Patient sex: M
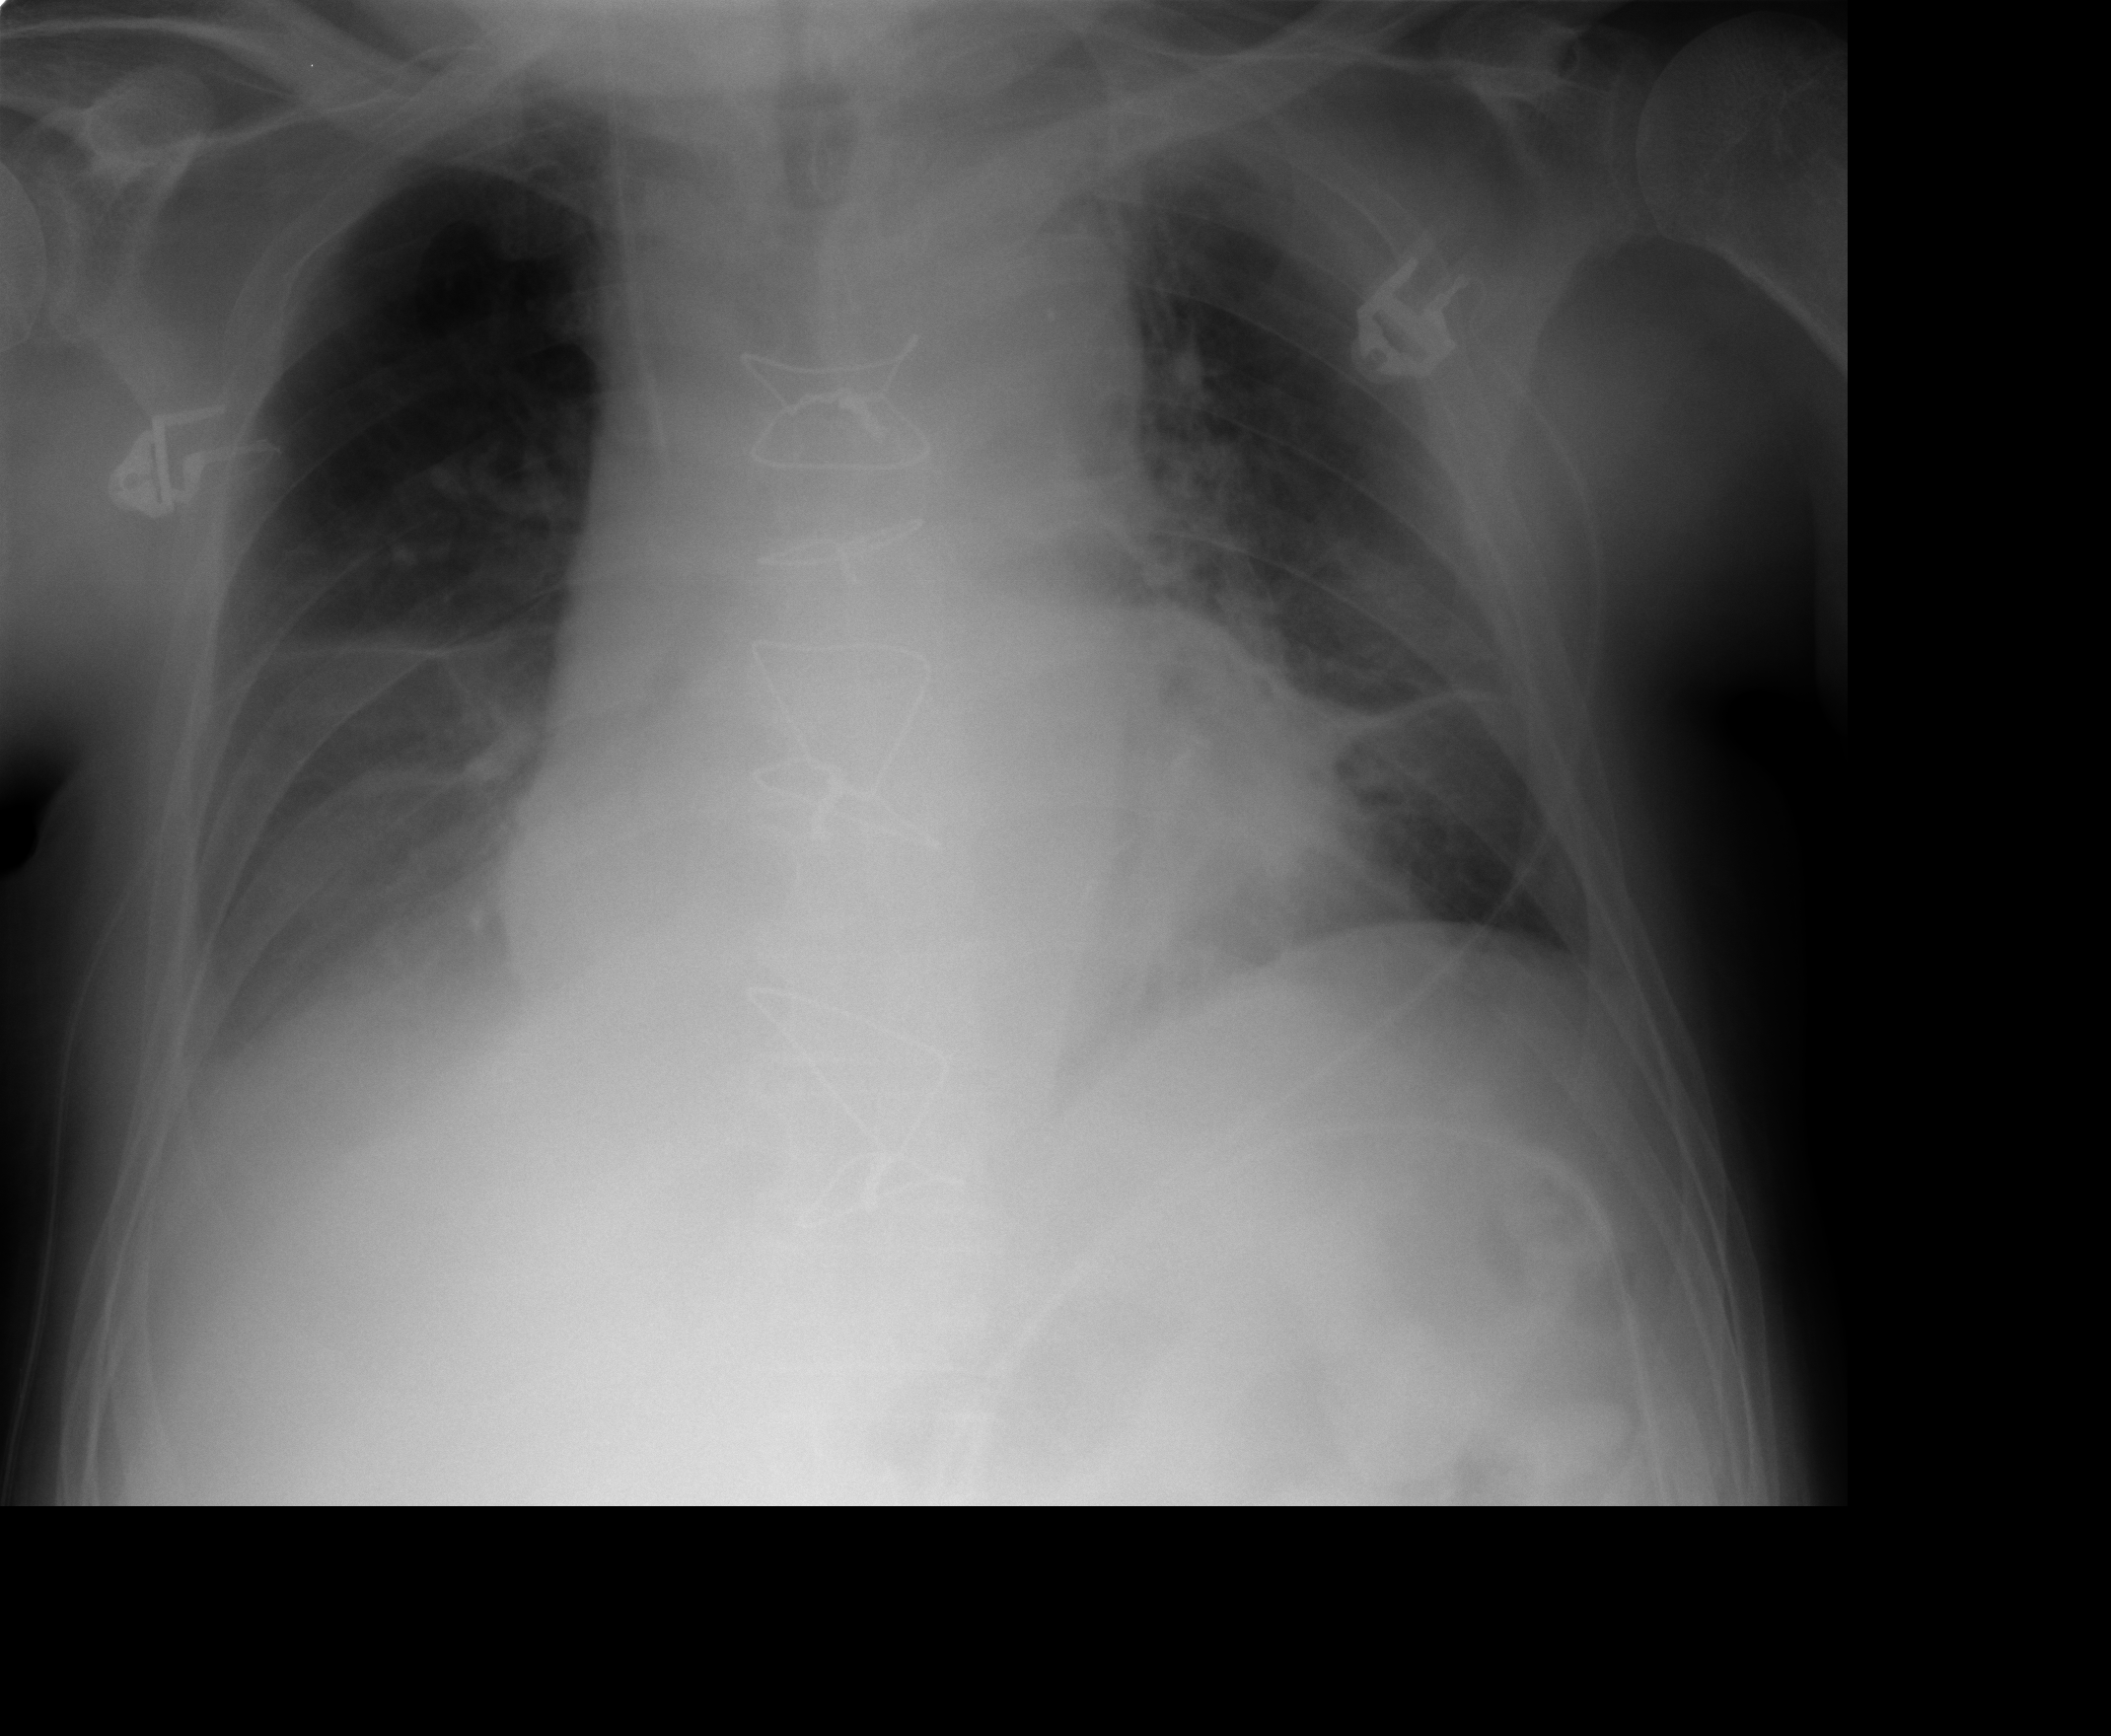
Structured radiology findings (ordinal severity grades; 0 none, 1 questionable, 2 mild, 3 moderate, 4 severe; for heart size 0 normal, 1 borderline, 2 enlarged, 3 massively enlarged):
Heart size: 2
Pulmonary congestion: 2
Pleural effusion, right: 2
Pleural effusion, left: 0
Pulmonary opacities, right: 0
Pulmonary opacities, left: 1
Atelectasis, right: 2
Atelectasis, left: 3